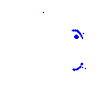
Particle: proton